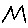
Label: zigzag